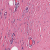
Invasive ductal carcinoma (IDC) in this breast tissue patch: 0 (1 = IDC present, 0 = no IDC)